Interaction volume radius: 5 \u00c5
Interaction volume height: 25 \u00c5
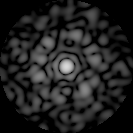
Disorder parameter: 0.7379